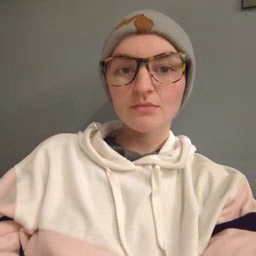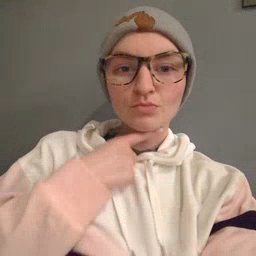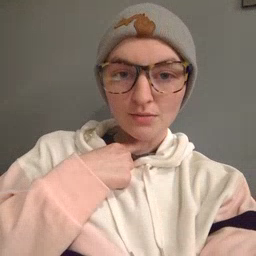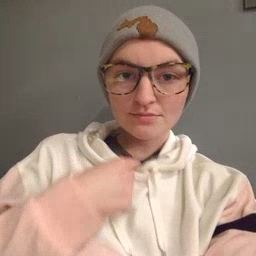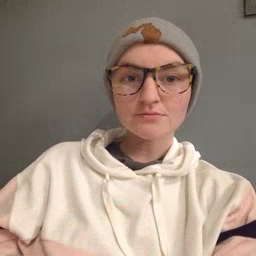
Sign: thirsty